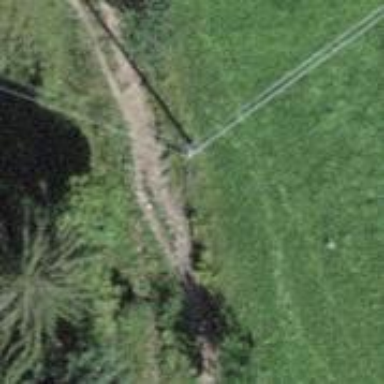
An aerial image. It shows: Minor power line.